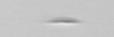
Label: Cylindrotheca_morphotype1